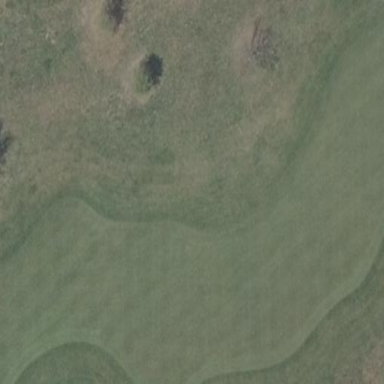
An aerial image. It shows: Grassy golf fairway.